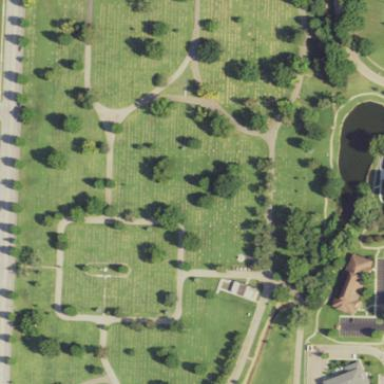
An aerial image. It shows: Cemetery.